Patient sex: M
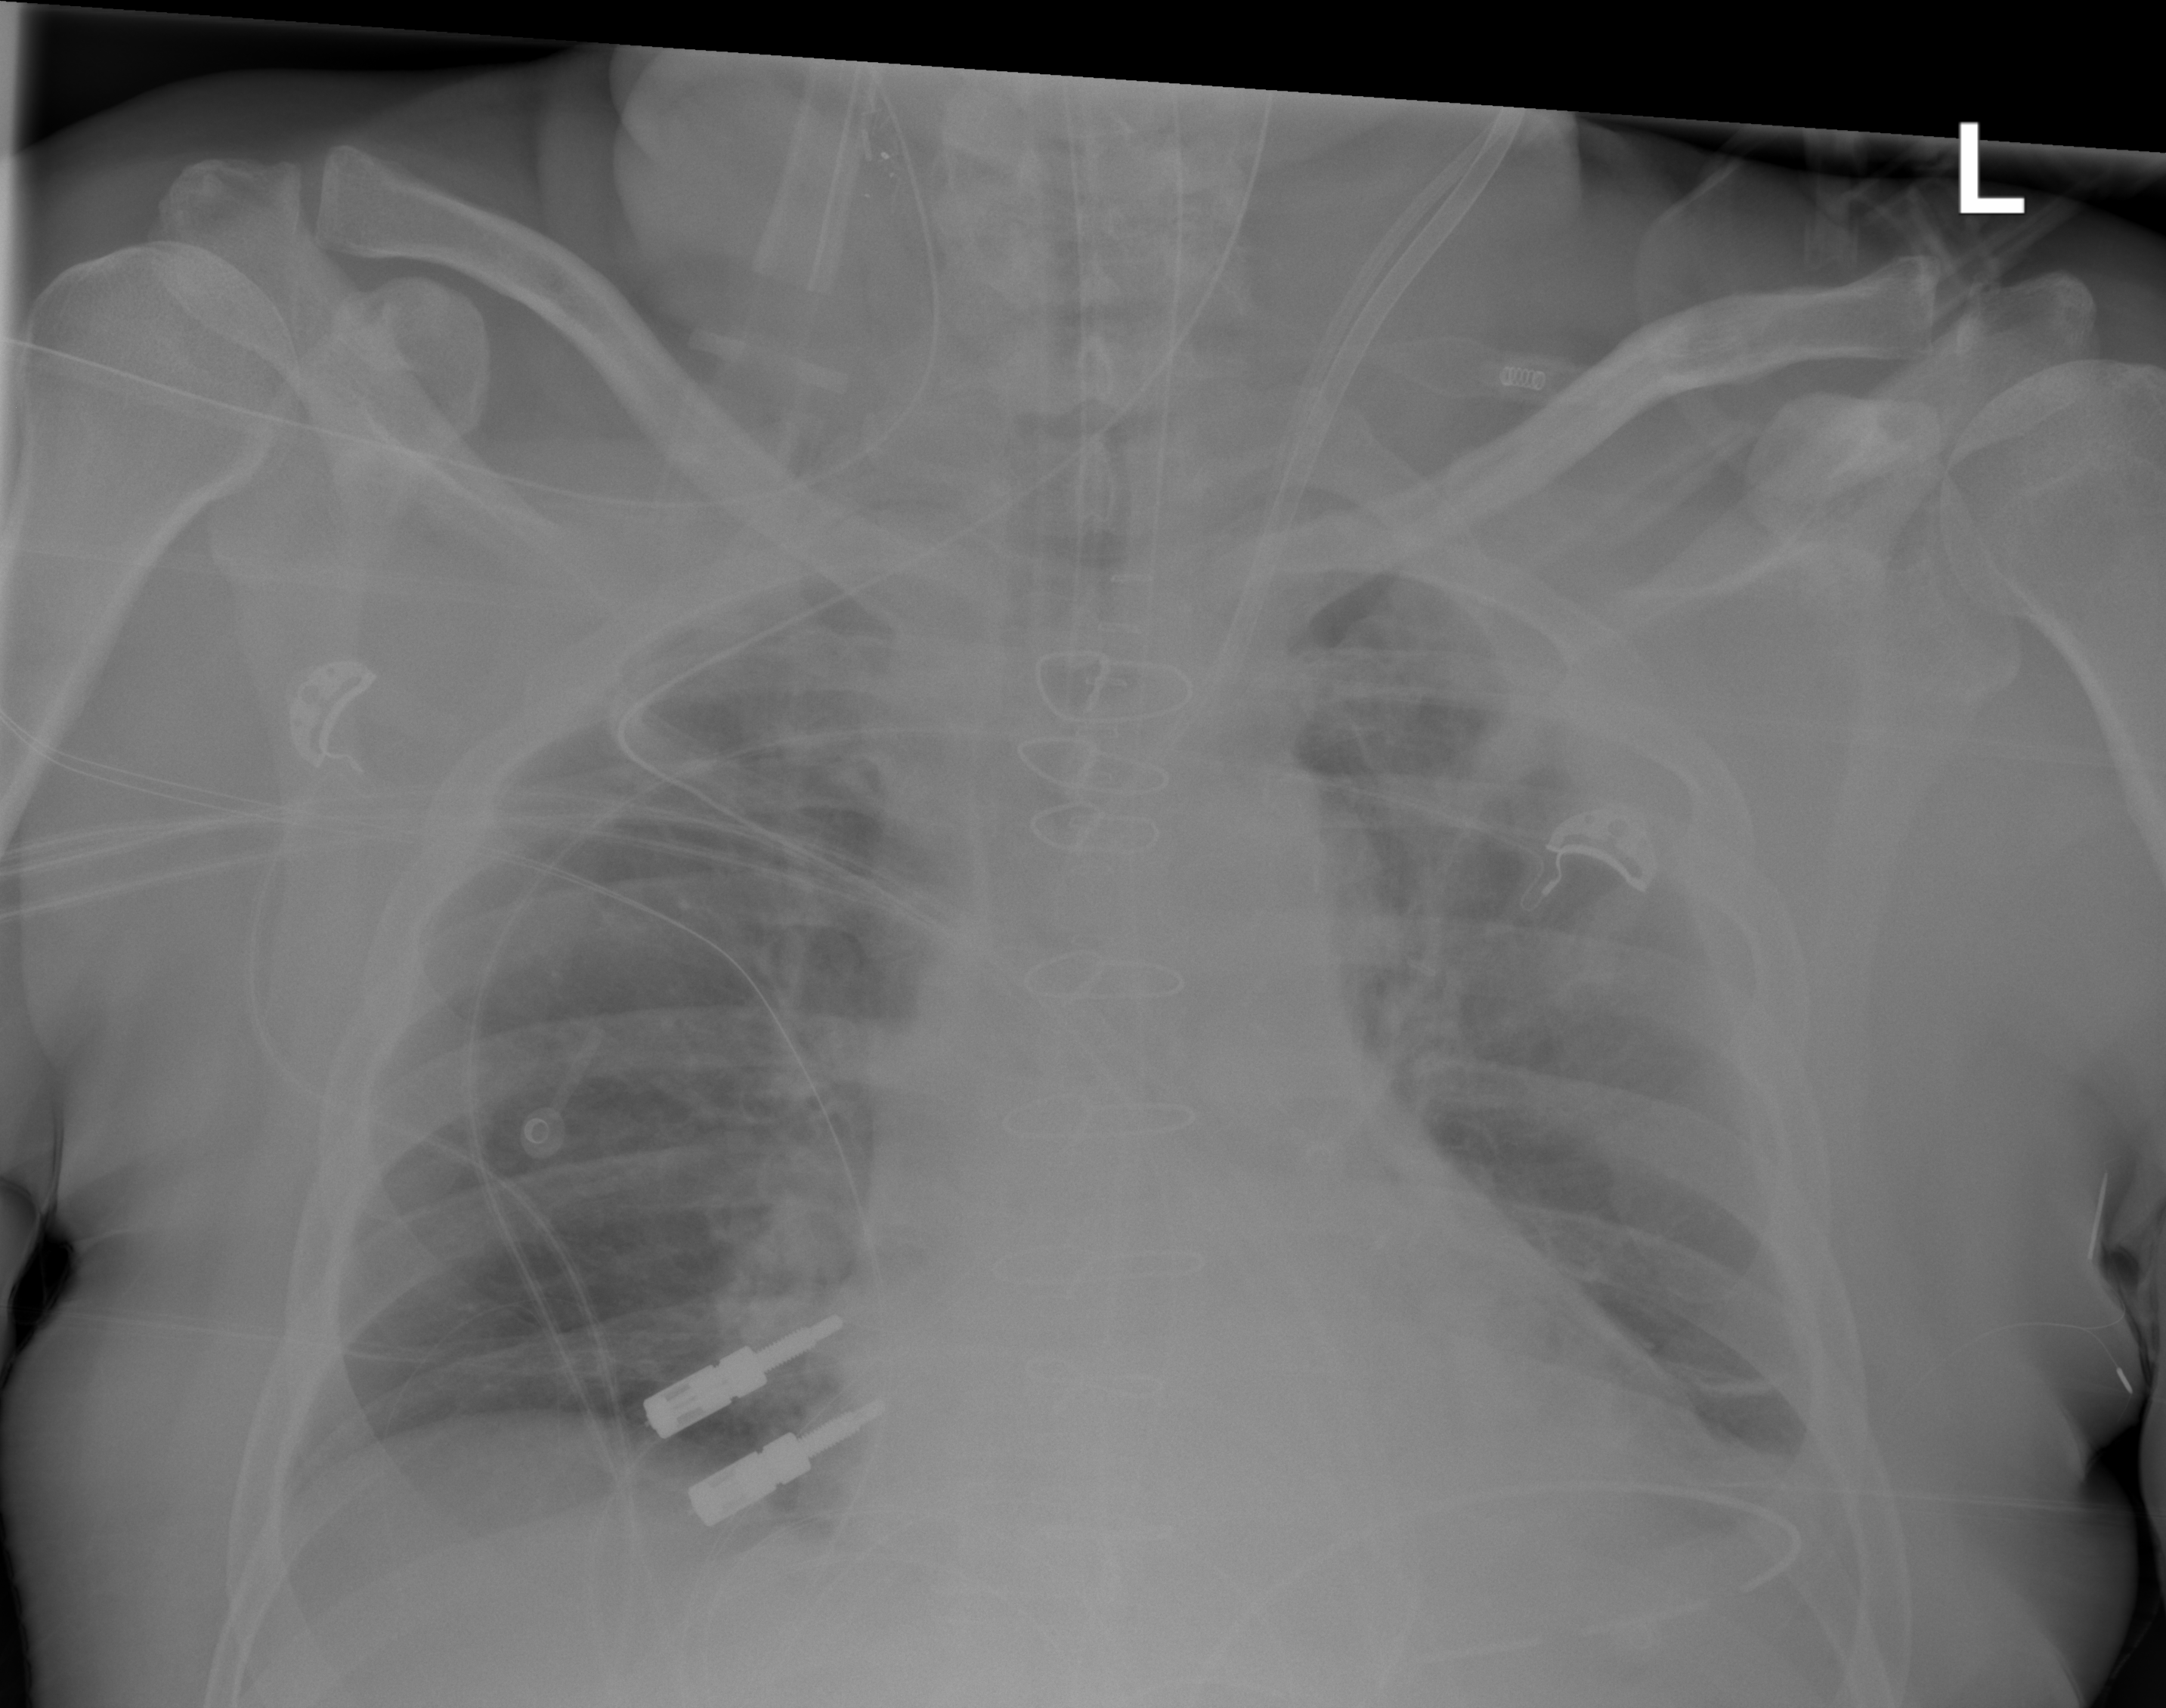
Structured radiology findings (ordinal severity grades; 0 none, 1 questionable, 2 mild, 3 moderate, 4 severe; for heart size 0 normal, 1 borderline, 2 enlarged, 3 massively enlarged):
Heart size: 0
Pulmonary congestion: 0
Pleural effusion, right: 0
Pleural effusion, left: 0
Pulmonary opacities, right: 0
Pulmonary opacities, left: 1
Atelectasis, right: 0
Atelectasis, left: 2